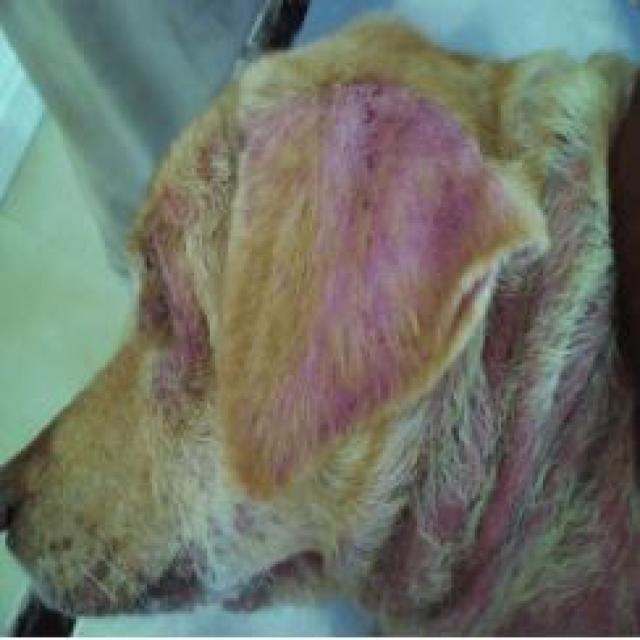
Canine hypersensitivity reaction — allergic skin response with urticaria, erythema, pruritus, and angioedema. May be food, environmental, or flea allergy related.